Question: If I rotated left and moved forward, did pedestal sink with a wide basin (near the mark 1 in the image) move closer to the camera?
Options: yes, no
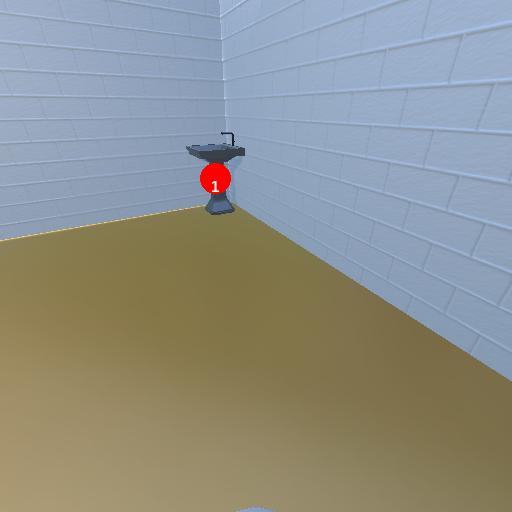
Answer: yes